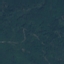
Land use / land cover: Forest